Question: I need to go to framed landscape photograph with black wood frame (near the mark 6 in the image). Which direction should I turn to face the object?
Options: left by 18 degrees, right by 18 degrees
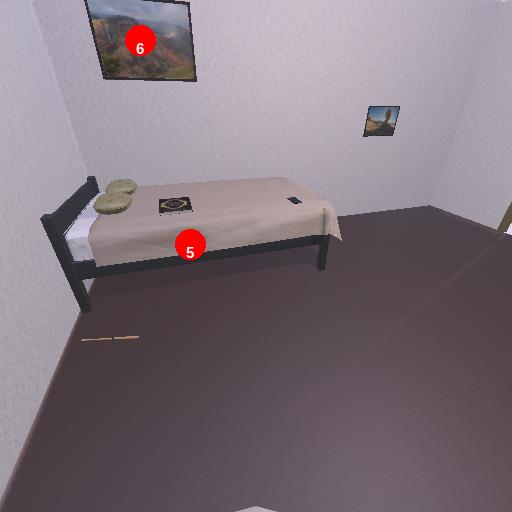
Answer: left by 18 degrees